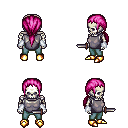
a pixel art fantasy rpg character, male body template, skeleton, steel chest armor, teal pants, pink ponytail hairstyle, white cloth bracers, gold boots, dagger, four views (front, back, left, right), 2x2 character sprite sheet, small pixel art, hard edges, no anti-aliasing